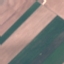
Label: AnnualCrop